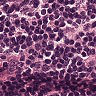
Metastatic tissue present: no